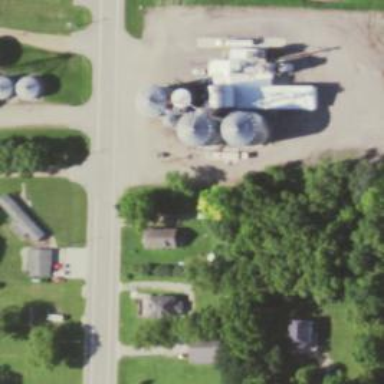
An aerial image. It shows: Silo.